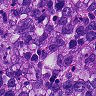
Metastatic tissue present: yes